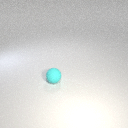
small cyan rubber sphere